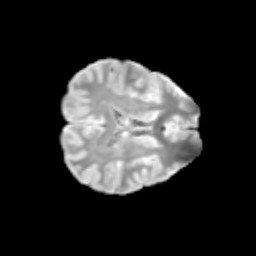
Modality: T2w
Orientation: axial
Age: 11
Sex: male
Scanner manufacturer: siemens
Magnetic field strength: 3 T
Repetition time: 3.8 s
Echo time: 0.07 s